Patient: sex F, age 62
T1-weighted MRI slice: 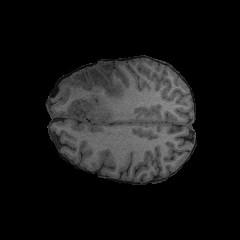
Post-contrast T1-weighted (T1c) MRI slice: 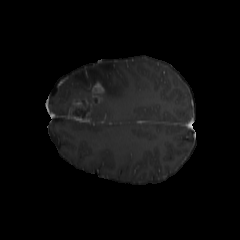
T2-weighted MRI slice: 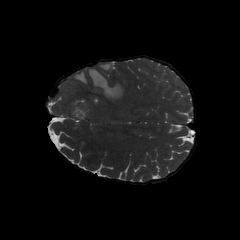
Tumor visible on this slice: yes
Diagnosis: Glioblastoma, IDH-wildtype
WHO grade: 4